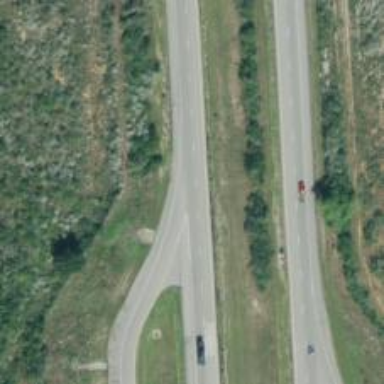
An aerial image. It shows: This image shows trunk highway that functions as expressway.